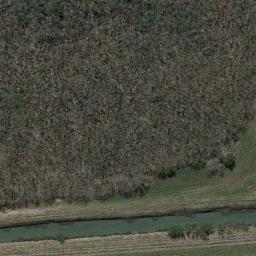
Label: forest